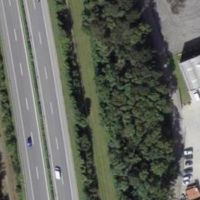
EUNIS habitat code: 57
Species observed at this site:
Clematis vitalba